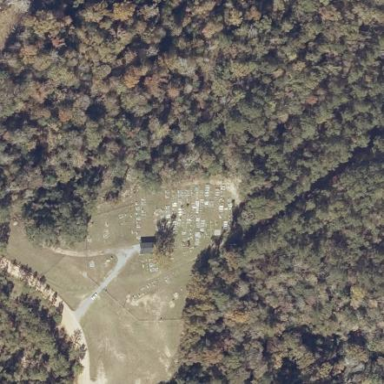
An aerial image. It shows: Cemetery.